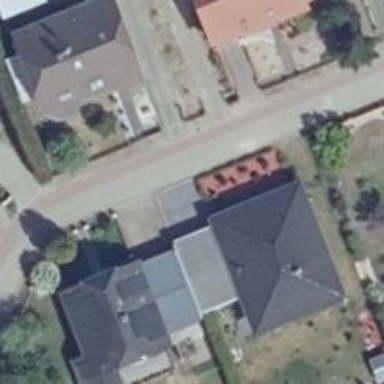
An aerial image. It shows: House with hipped roof oriented along with black color.